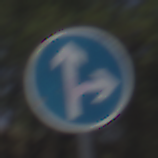
Verkehrszeichen: VorgeschriebeneFahrtrichtungGeradeausOderRechts
Umgebung: Outdoor, RoadRail
Tageszeit: Midday
Wetter: Clear
Licht: Natural
Jahreszeit: NotSpecified
Kontrast: HighContrast